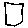
Label: square